Question: I am dealing with text classification in rapidminer. I have seperate test and training splits. I applied Information Gain to a dataset using n-fold cross validation but i am confused on how to apply it on seperate test set ? Below is attached image
In figure i have connected the word list output from first "Process Documents From Files" which is used for training to second "Processed Documents From Files" which is used for testing but i want to apply the reduced feature to the second "Process Documents From Files" which perhaps should be the one returned from "Select By Weight" (reduced dimensions) operator but it returns weights which i cannot provide to second "Process Documents From Files". I searched alot but did'nt managed to find anything which can satisfy my need ?
Is it really possible for Rapidminer to have seperate test/train splits and apply feature selection ?
Is there any way to convert these weights into word list ? Please don't say write in repository (i can't do this) ?
In such scenario when i have different test/train splits and needs to apply feature selection, how would i make sure that test/train splits have same dimension vectors ?
I am really trapped out at it, kindly help ...
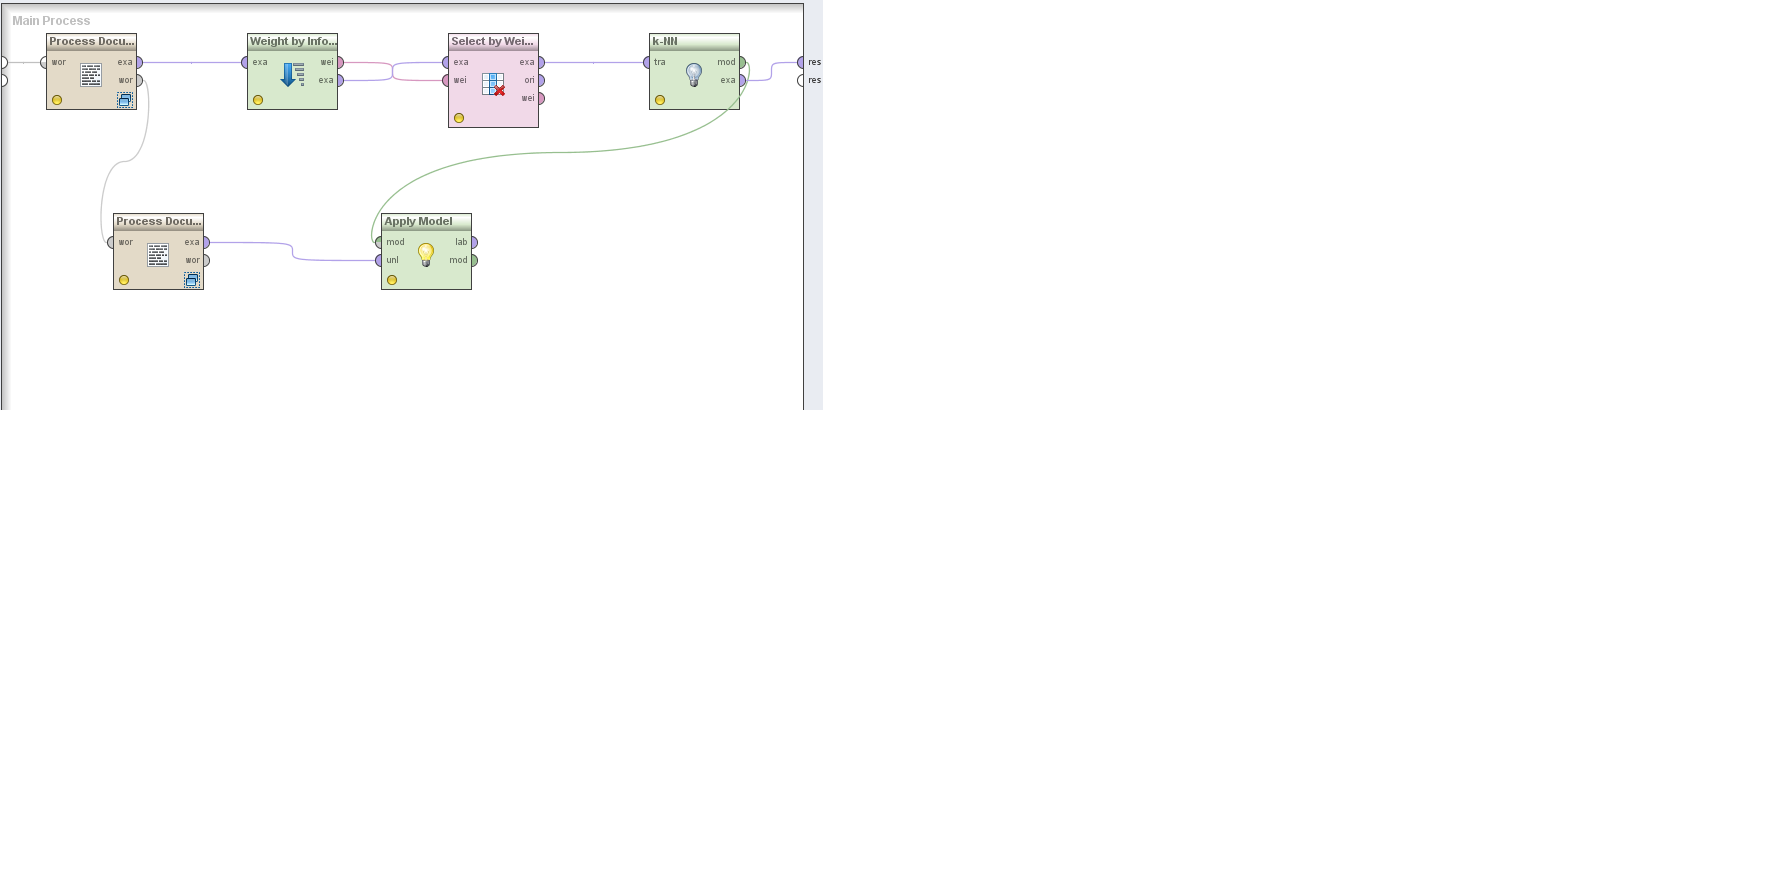
Answer: Immediately after the lower 'Process Documents' operator insert a new 'Select By Weight' operator before the 'Apply Model'. Use a 'Multiply' operator to copy the weights from the 'Weight By Information Gain' operator and connect this to the input of the new 'Select By Weight' operator.